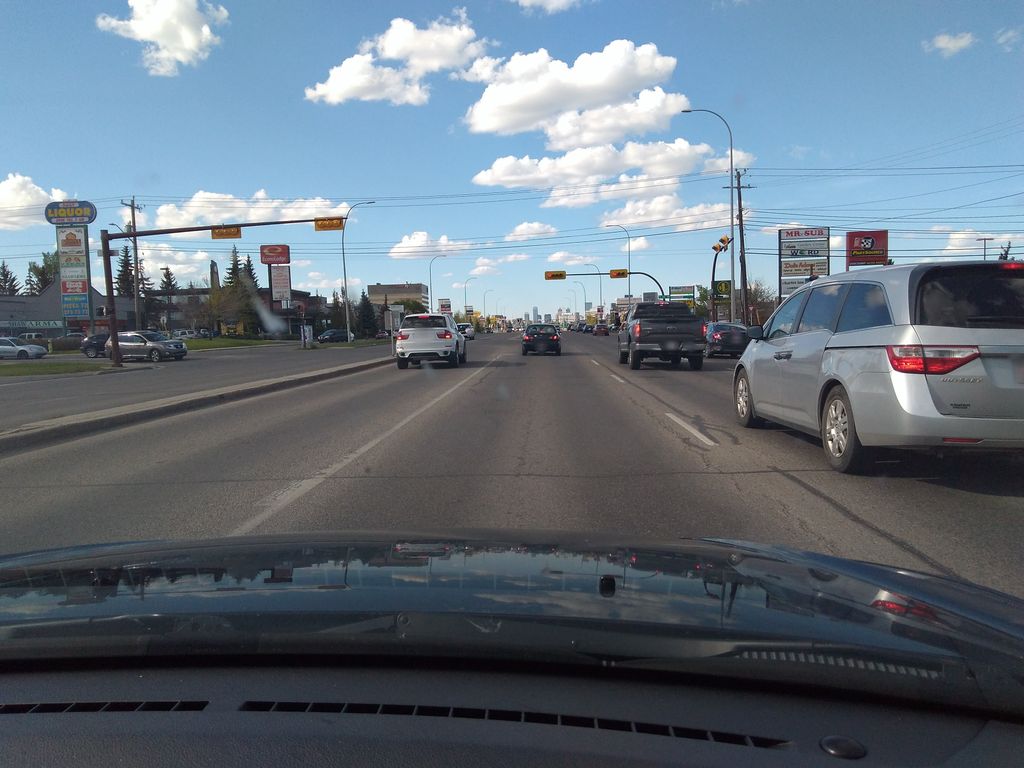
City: calgary